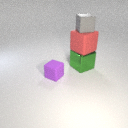
large red rubber cube below small gray rubber cube